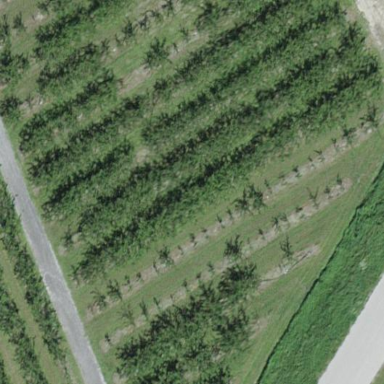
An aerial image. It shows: Orchard.